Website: home-depot
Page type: customer-info-address
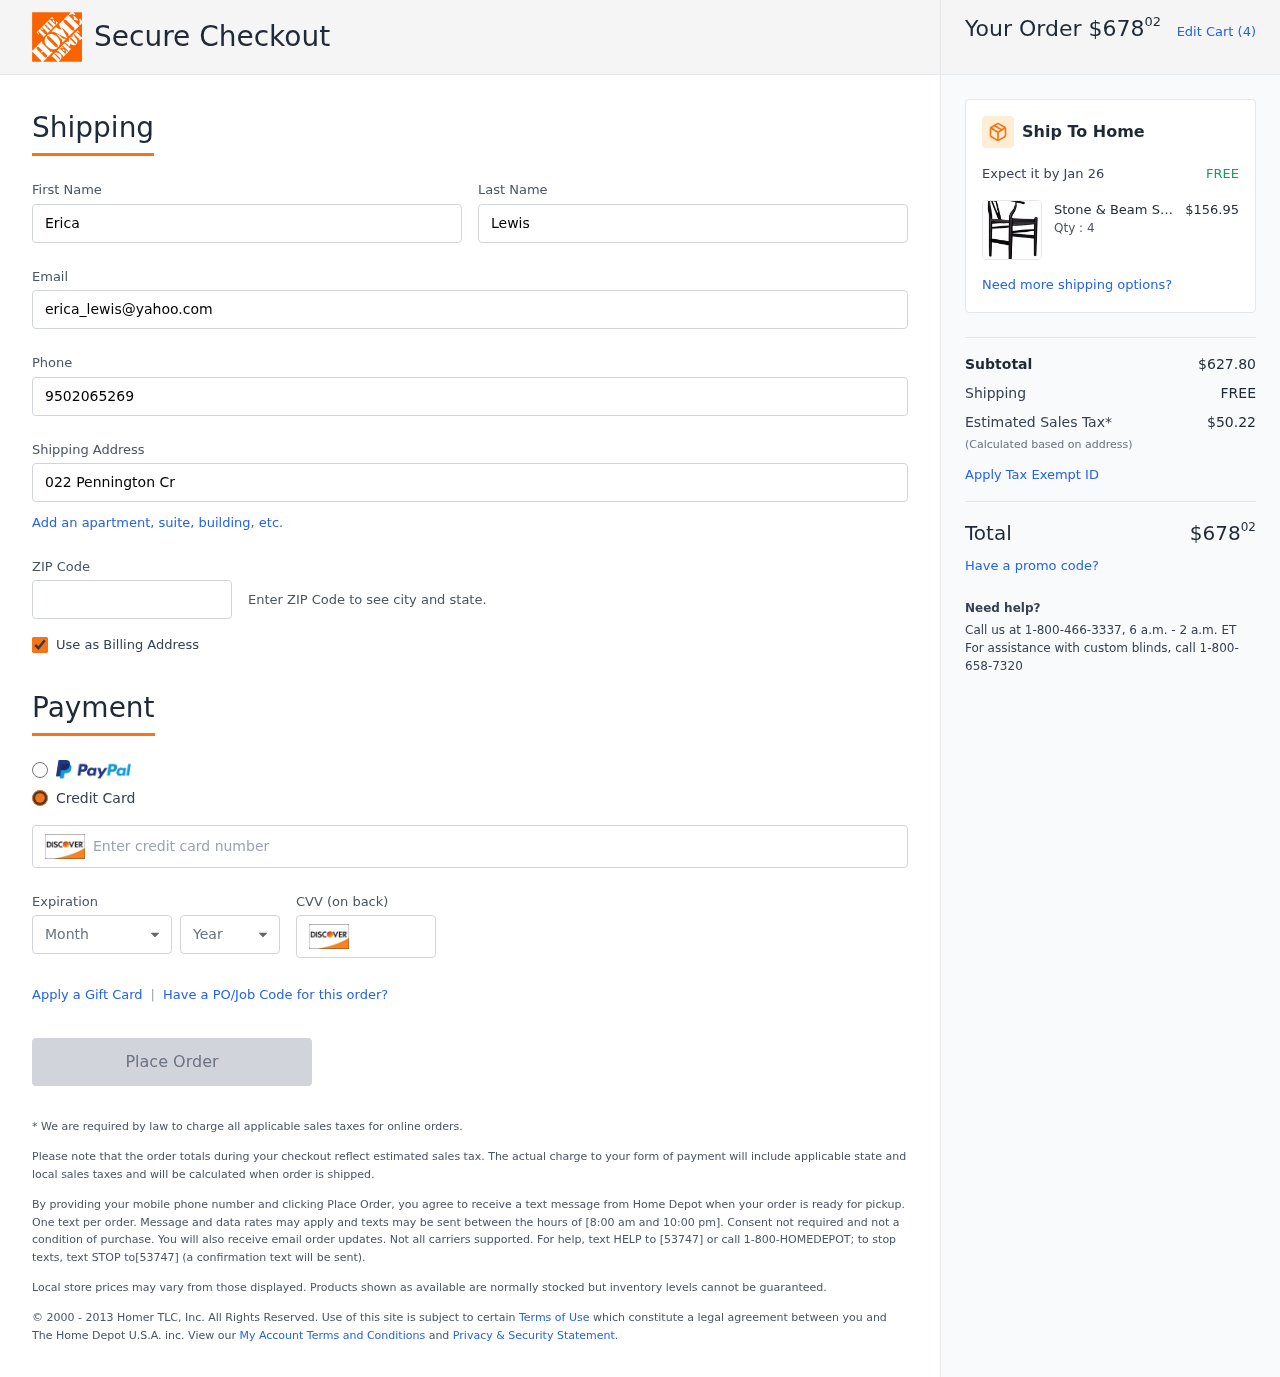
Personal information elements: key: PII_CARD_CVV
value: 256
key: PII_CARD_EXPIRY_MONTH
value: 04
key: PII_CARD_EXPIRY_YEAR
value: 26
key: PII_CARD_NUMBER
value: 6550 4269 9877 8664
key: PII_EMAIL
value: erica_lewis@yahoo.com
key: PII_FIRSTNAME
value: Erica
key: PII_LASTNAME
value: Lewis
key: PII_PHONE
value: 9502065269
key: PII_POSTCODE
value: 41942
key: PII_STREET
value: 022 Pennington Creek Suite 296
Product elements: key: PRODUCT1_BRAND
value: Stone & Beam
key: PRODUCT1_NAME
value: Stone & Beam Classic Wishbone Dining Chair, 22.4"W, Black / Black
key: PRODUCT1_NAME
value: Stone & Beam Classic...
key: PRODUCT1_PRICE
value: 156.95
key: PRODUCT1_QUANTITY
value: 4
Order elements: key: ORDER_TOTAL
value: $67802
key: ORDER_NUM_ITEMS
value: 4
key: ORDER_DELIVERY_DATE
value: Jan 26
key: ORDER_SUBTOTAL
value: $627.80
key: ORDER_SHIPPING_COST
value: FREE
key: ORDER_TAX
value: $50.22